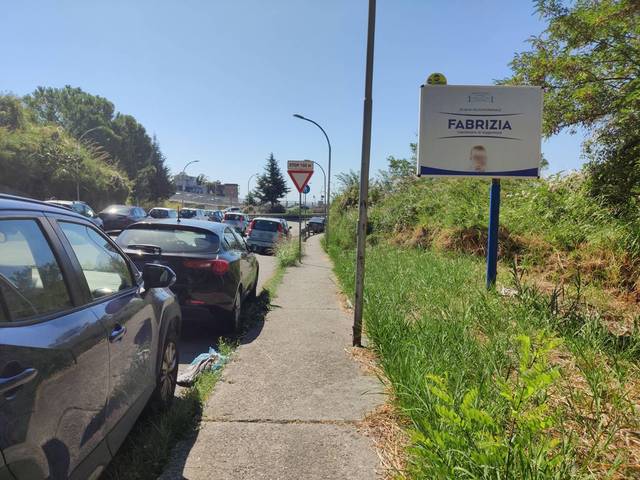
Region: Italy
Coordinates: 38.909, 16.587